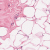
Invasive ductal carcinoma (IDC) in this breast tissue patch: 0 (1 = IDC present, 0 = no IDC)